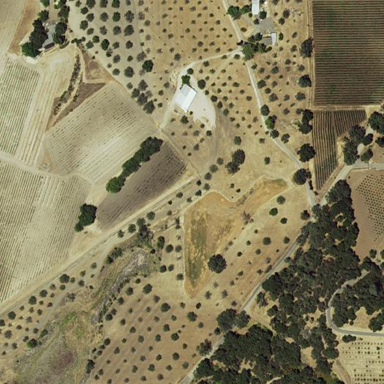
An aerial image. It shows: Orchard.